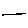
Label: line